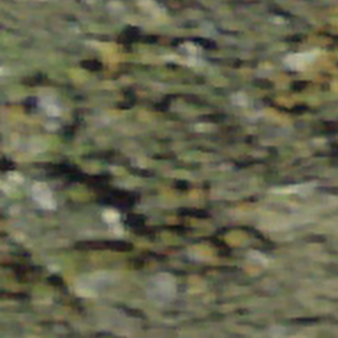
Label: other